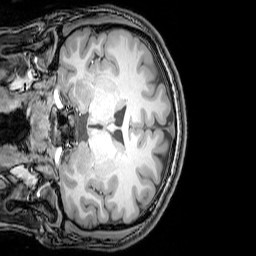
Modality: T1w
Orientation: coronal
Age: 21
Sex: male
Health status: healthy
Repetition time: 0.081 s
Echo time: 0.037 s